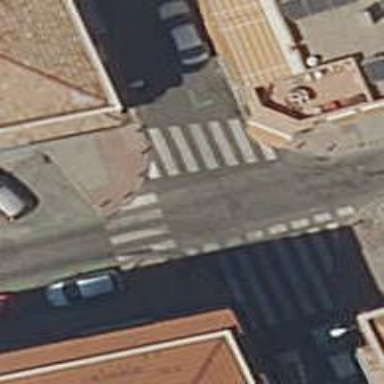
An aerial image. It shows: Marked road crossing.